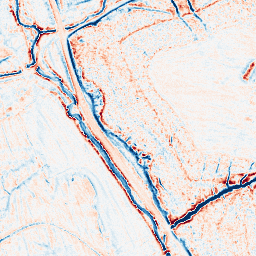
Category: classical
Decomposition family: gaussian_anisotropic
Decomposition parameters: sigma_x: 2
sigma_y: 2
Upsampling method: lanczos
Upsampling parameters: scale: 2
Upsampling scale: 2